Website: crate-barrel
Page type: receipt
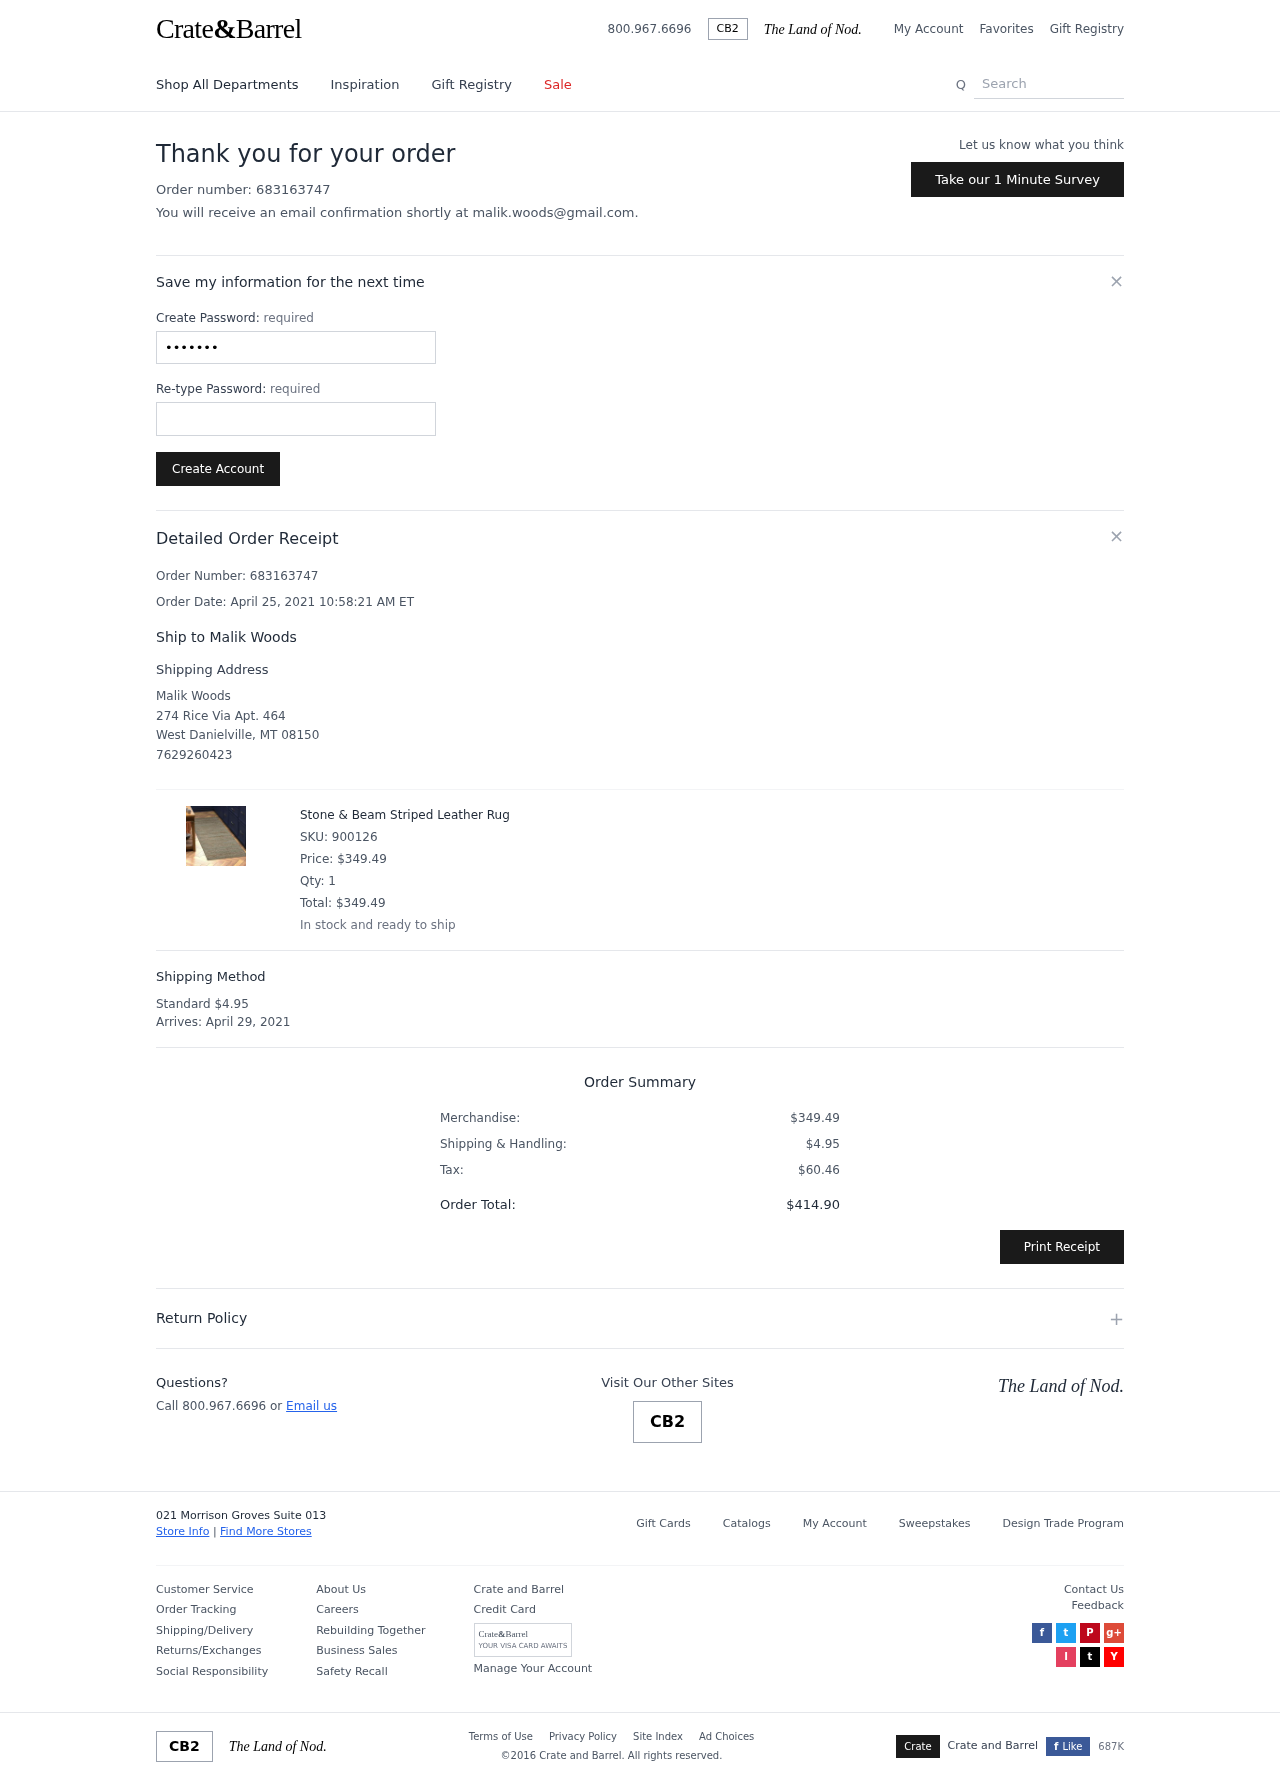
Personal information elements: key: PII_CITY
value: West Danielville
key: PII_EMAIL
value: malik.woods@gmail.com
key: PII_FULLNAME
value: Malik Woods
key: PII_FULLNAME
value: Ship to Malik Woods
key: PII_PHONE
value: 7629260423
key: PII_POSTCODE
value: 08150
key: PII_STATE_ABBR
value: MT
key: PII_STREET
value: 274 Rice Via Apt. 464
Product elements: key: PRODUCT1_NAME
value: Stone & Beam Striped Leather Rug
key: PRODUCT1_PRICE
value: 349.49
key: PRODUCT1_QUANTITY
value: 1
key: PRODUCT1_SKU
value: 900126
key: PRODUCT1_TOTAL
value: $349.49
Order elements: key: ORDER_ID
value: Order Number: 683163747
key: ORDER_ID
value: Order number: 683163747
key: ORDER_DATE
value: Order Date: April 25, 2021 10:58:21 AM ET
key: ORDER_SHIPPING_COST
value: $4.95
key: ORDER_DELIVERY_DATE
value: April 29, 2021
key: ORDER_SUBTOTAL
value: $349.49
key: ORDER_TAX
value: $60.46
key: ORDER_TOTAL
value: $414.90
Search elements: key: HEADER_SEARCH
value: Search